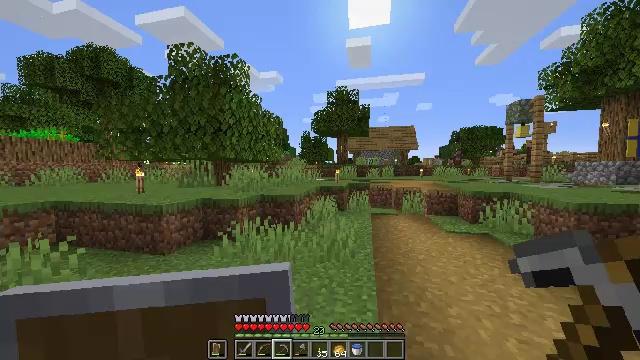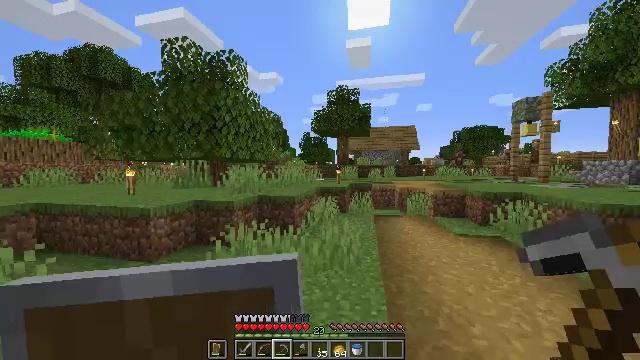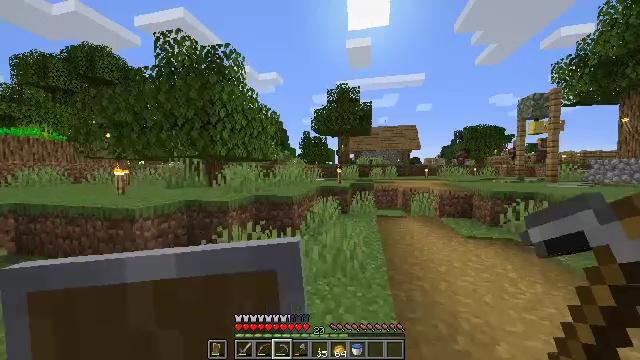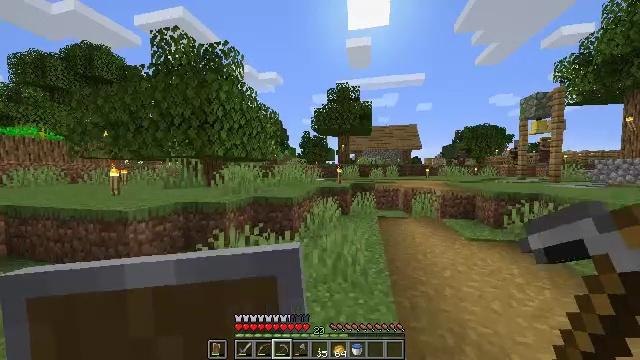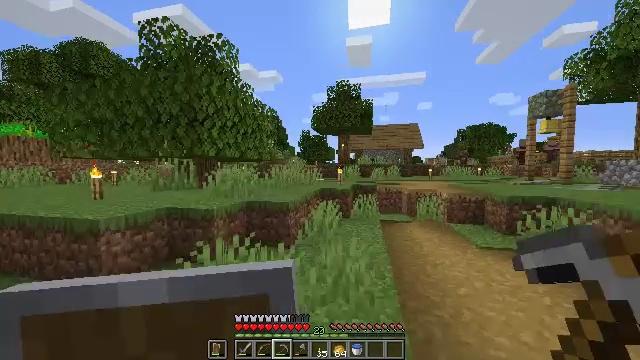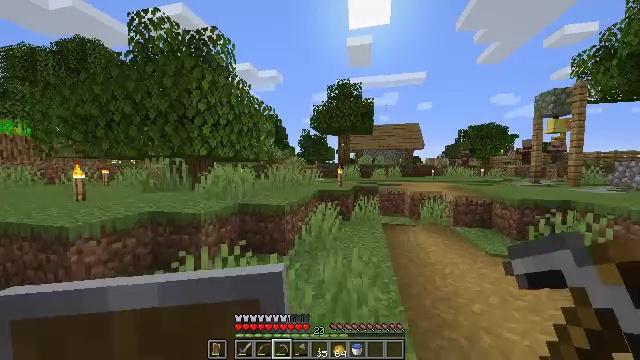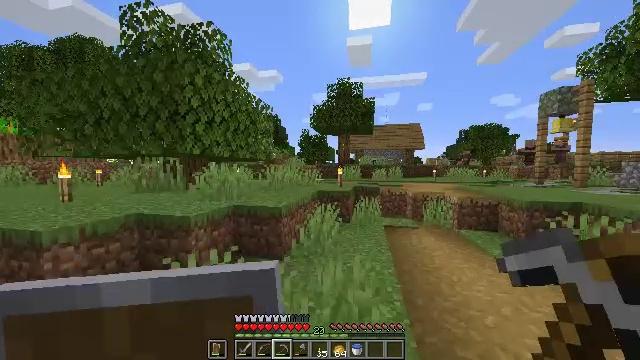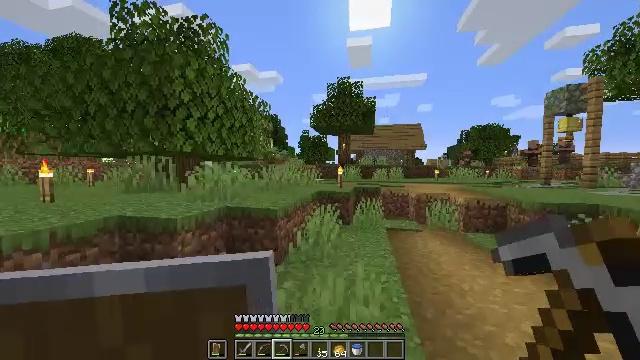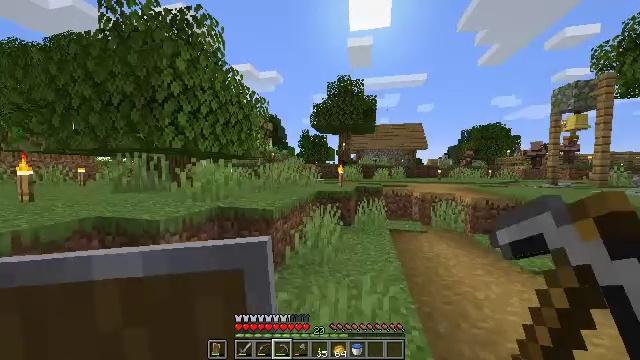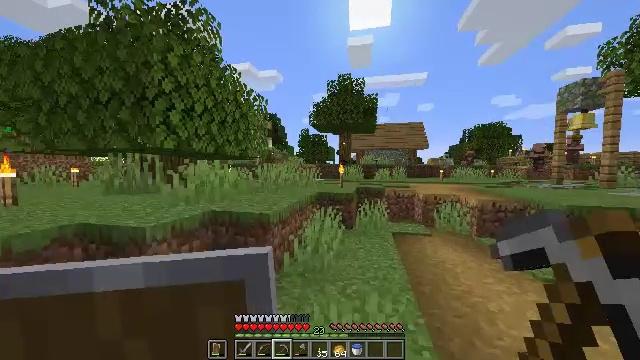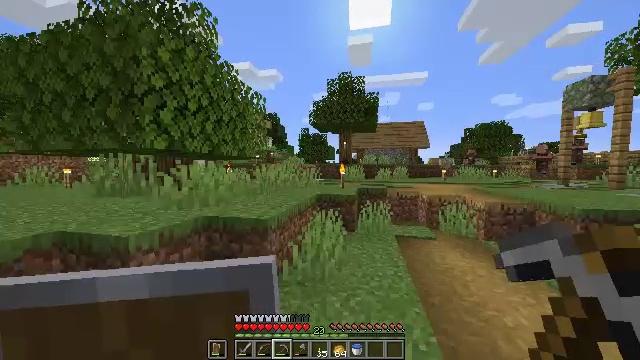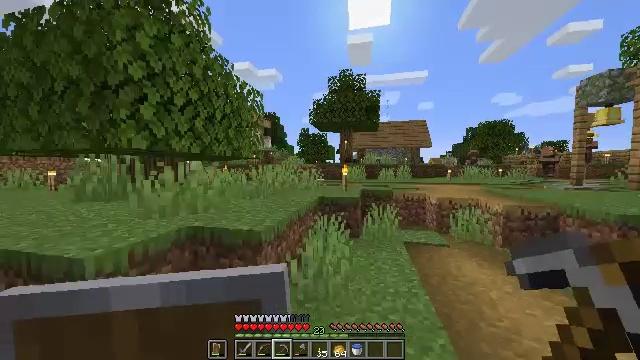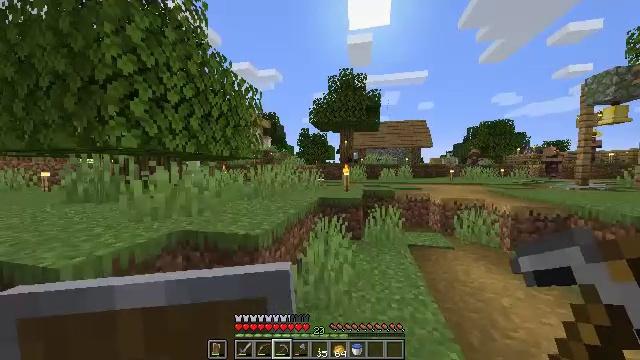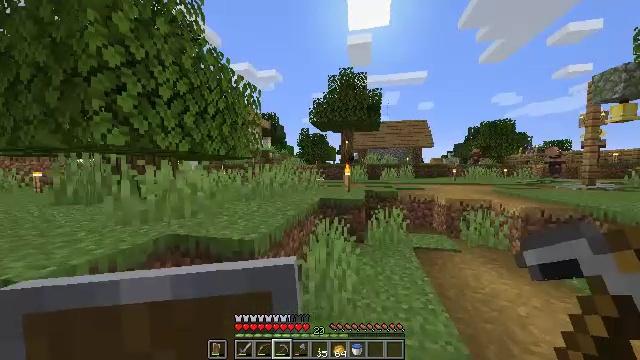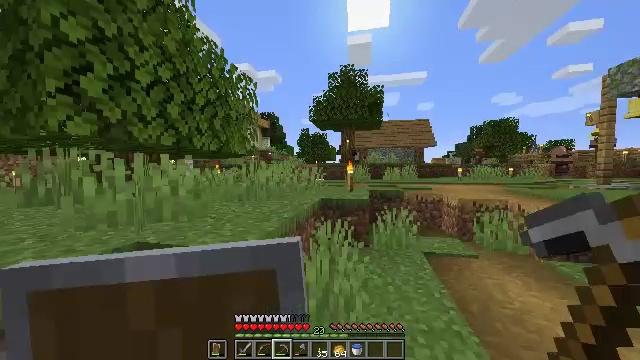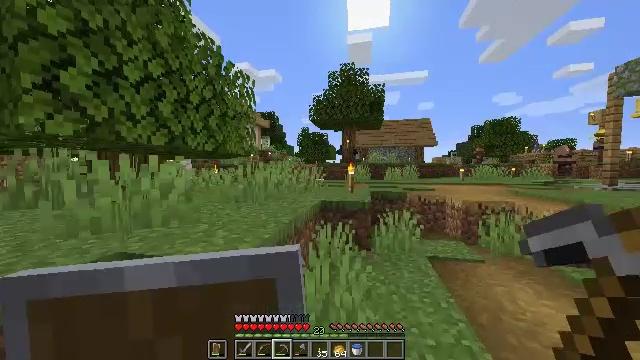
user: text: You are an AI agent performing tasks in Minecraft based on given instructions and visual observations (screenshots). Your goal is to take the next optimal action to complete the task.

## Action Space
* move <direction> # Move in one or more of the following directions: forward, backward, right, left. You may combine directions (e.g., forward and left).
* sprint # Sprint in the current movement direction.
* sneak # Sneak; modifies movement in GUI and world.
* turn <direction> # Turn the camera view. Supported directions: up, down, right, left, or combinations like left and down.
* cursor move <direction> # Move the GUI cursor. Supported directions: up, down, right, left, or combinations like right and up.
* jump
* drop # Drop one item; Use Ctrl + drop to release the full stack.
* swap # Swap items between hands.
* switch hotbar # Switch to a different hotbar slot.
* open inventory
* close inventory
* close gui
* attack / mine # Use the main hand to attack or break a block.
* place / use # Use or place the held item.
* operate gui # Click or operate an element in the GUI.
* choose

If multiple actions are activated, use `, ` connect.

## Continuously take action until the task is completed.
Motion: motion action
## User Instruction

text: Open the crafting grid to craft a magenta bed.
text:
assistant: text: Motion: move forward
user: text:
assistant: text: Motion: move forward
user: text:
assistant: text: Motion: move forward
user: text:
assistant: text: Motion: move forward
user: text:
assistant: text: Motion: move forward
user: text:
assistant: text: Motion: move forward
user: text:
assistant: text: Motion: move forward
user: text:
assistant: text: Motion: move forward
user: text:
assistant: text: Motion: move forward
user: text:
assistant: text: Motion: move forward
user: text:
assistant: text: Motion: move forward
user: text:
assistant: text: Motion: move forward
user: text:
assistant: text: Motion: move forward
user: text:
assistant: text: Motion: move forward
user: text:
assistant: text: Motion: move forward
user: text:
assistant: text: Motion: move forward
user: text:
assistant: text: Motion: move forward
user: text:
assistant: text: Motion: move forward
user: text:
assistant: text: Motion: move forward
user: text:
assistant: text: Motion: move forward
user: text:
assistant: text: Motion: move forward
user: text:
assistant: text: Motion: move forward, jump
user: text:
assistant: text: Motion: move forward, jump
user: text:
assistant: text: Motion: move forward, jump
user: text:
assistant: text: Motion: move forward
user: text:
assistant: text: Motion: move forward
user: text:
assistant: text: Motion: move forward
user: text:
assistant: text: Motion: move forward
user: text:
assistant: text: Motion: move forward
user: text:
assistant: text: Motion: move forward